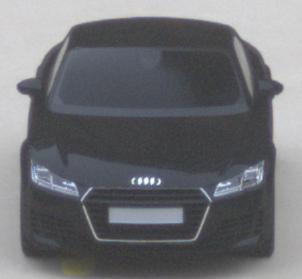
Make: Audi
Model: TT Coupé 1.8 TFSI
Detailed model: TT (8S) Coupé
Model produced from: 2015/08
Model produced until: 2018/06
Doors: 3
Color: black
Road condition: dry road
Daytime: midday
Contrast: low contrast